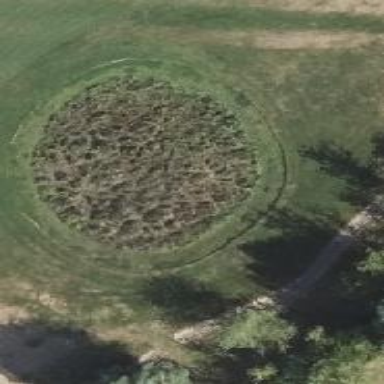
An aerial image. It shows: Water hazard on golf course. The hazard is natural water feature.